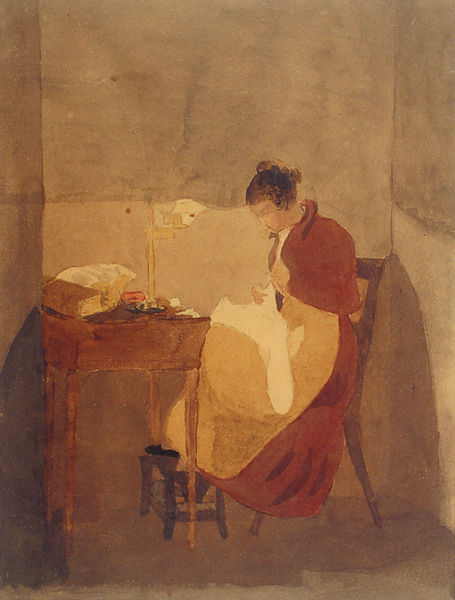
Titel: Nähende Frau im Lampenlicht (Transparentbild bei Auflicht)
Künstler: Georg Friedrich Kersting
Institution: Privatsammlung
Schlagwörter: gemälde, schatten, weiß, aquarell, gelb, braun, frau, kleid, lampe, licht, profil, raum, stuhl, tisch, zeichnung, zimmer, rot, beige, malerei, wand, haare, interieur, sitzend, locken, arbeit, schürze, ecke, zimmerecke, wasserfarbe, hocker, schemel, flicken, nähen, seitenansicht, näherin, tusche, buch, fußbank, karg, rotbraun, fußschemel, reparieren, reperatur, krg, nähen tisch, #tisch, ecke#, stuhl mit frau, enger raum